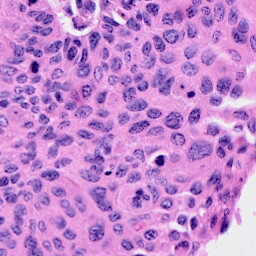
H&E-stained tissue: Cervix